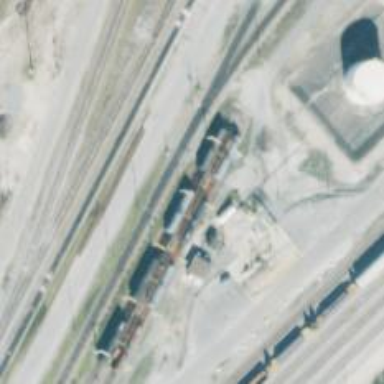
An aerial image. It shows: Railway fuel facility.